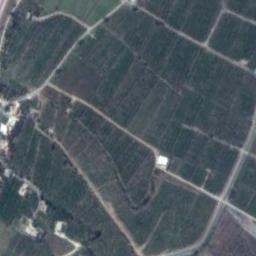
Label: rectangular_farmland